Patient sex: M
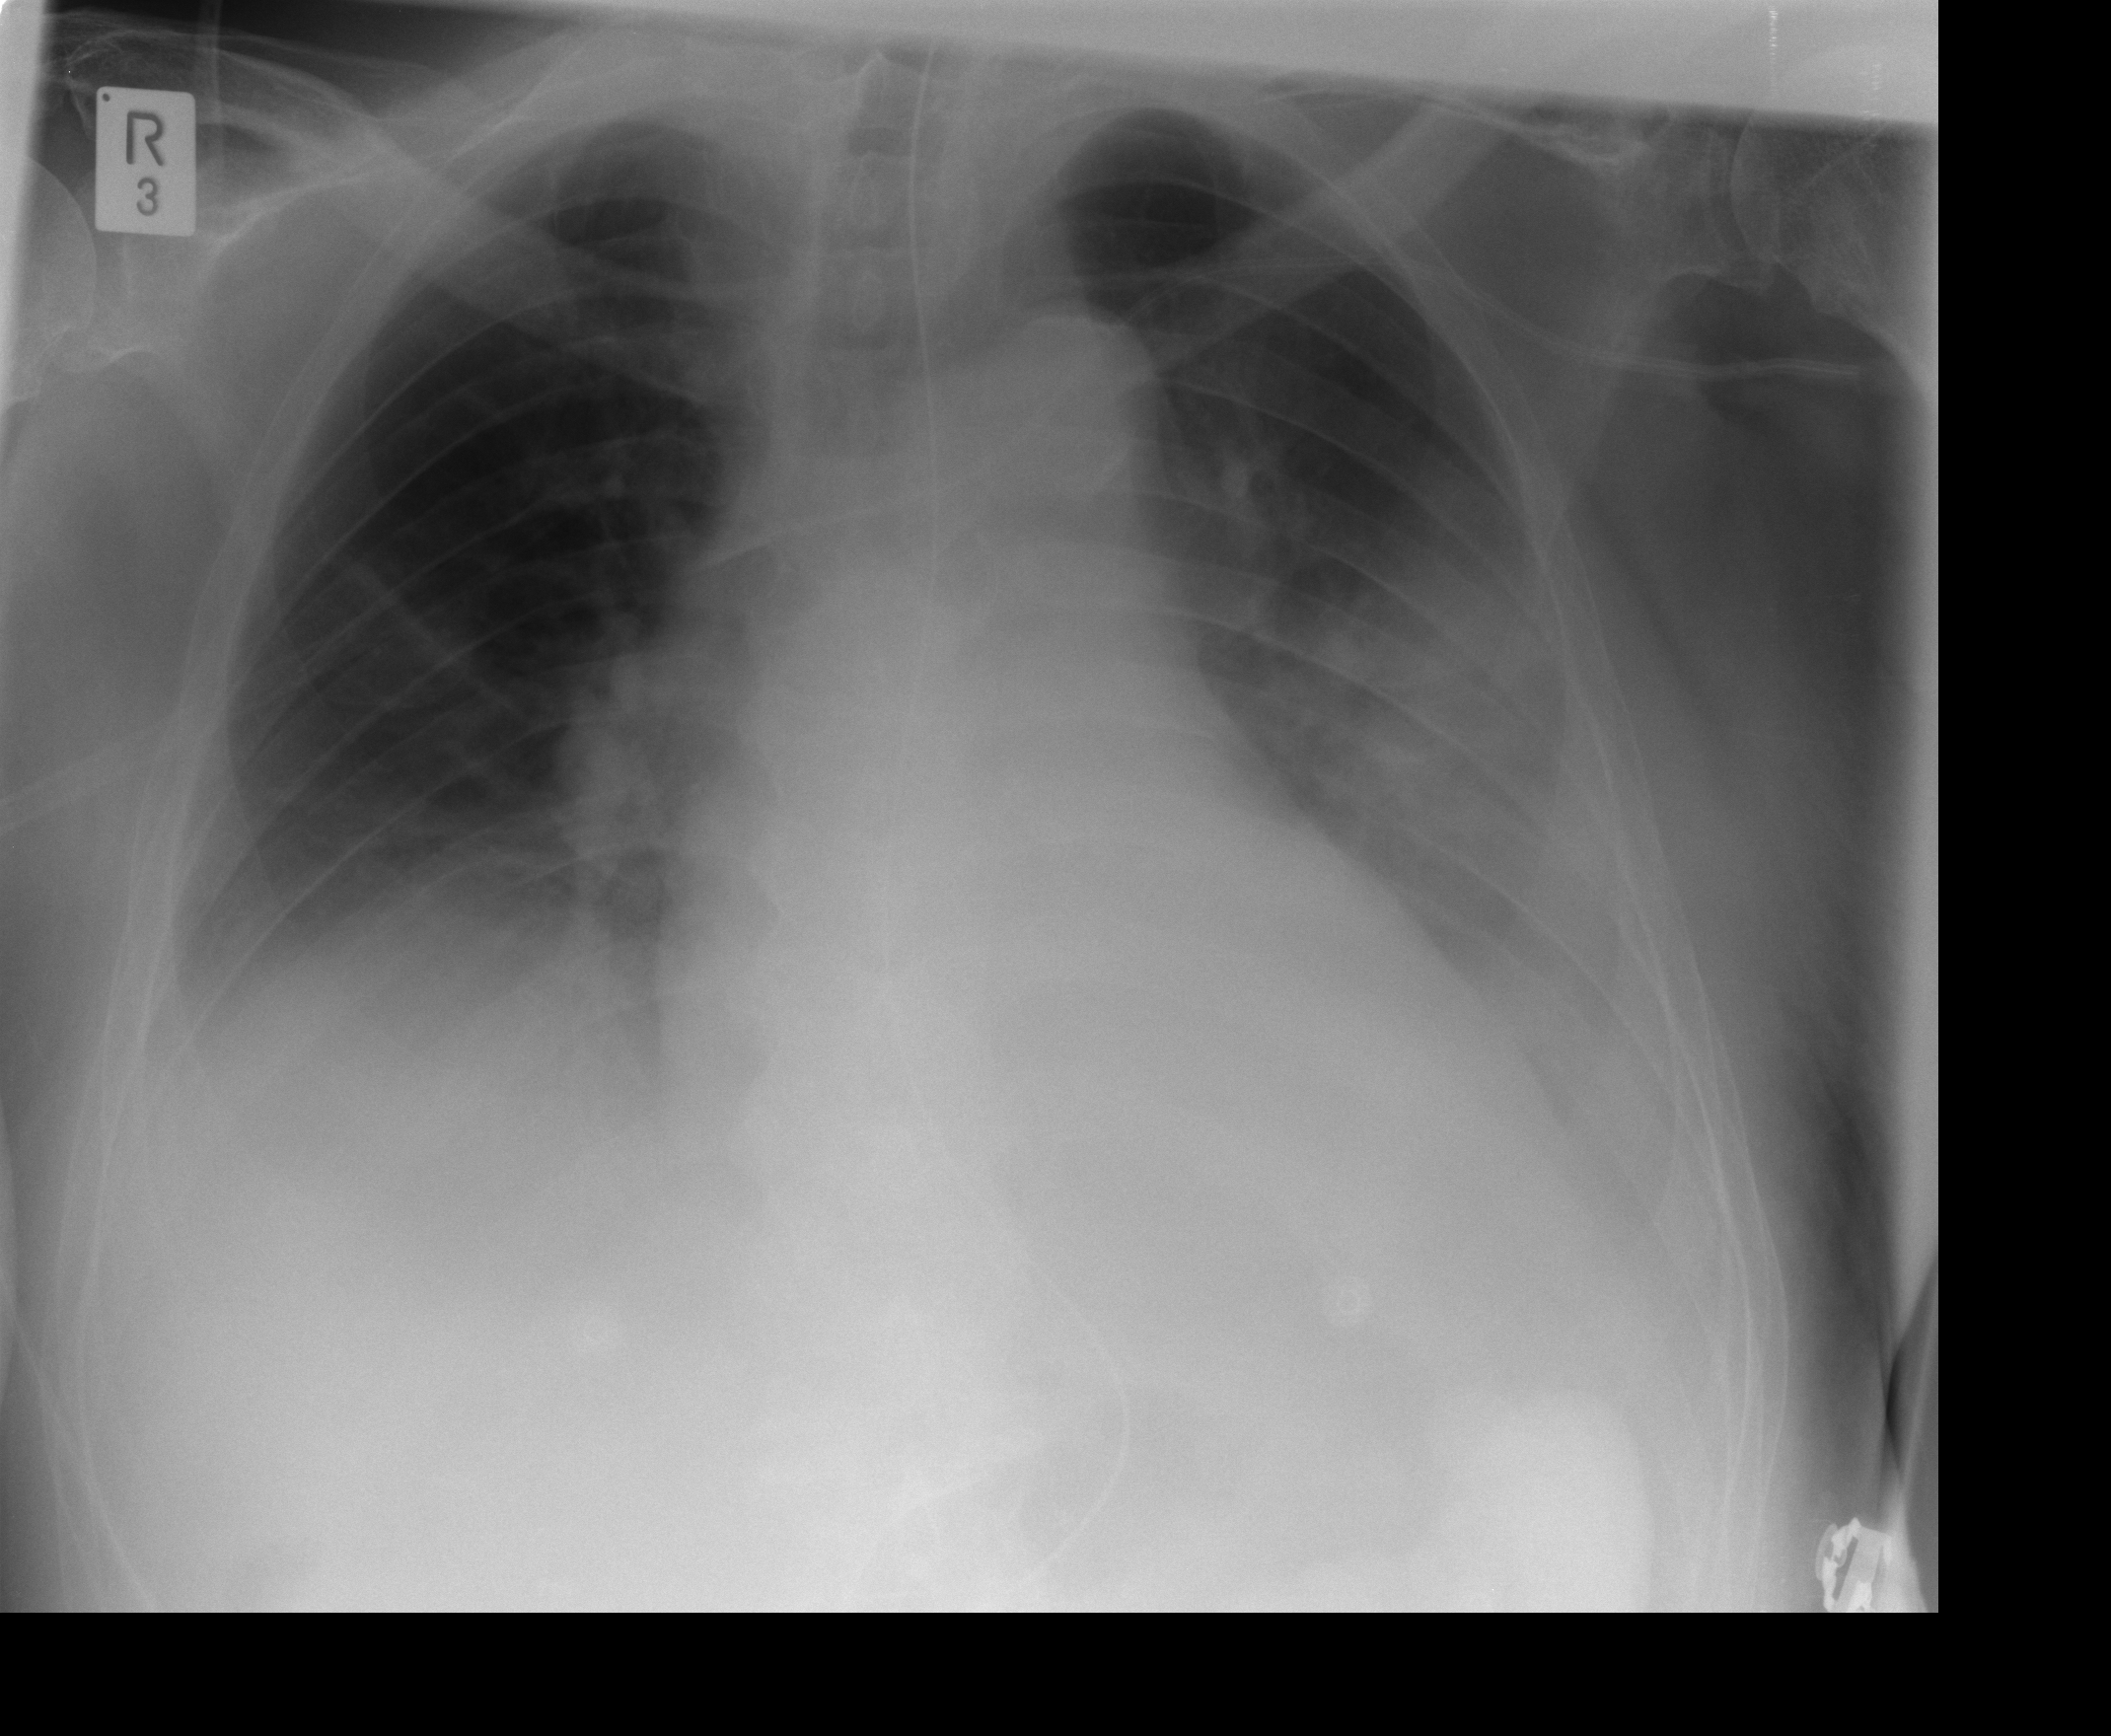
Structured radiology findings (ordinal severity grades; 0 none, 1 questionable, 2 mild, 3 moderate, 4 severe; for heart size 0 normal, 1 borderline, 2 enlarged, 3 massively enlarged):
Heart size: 2
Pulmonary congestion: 0
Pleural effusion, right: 2
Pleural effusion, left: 3
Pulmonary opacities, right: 0
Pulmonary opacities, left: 0
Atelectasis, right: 2
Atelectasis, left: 2